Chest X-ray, PA view. Patient: 54 years old, sex F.
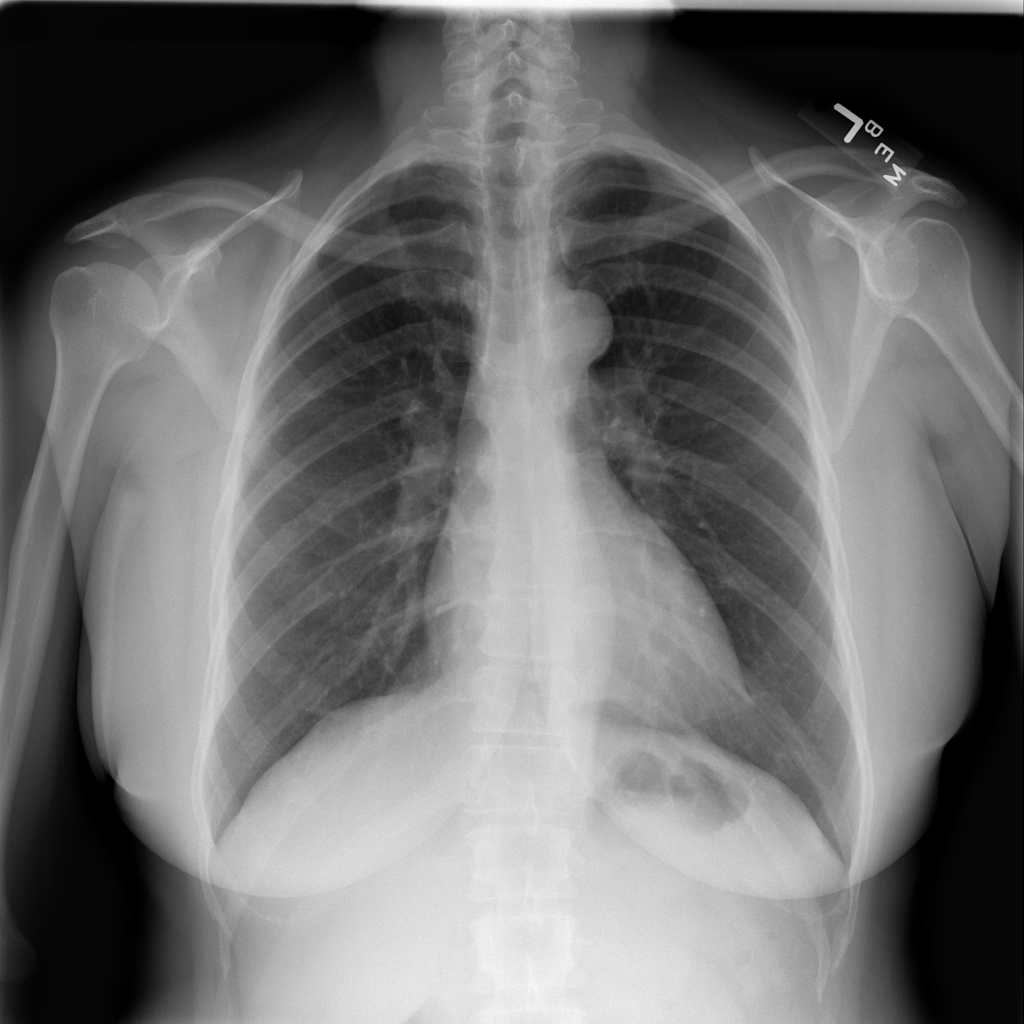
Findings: No Finding